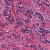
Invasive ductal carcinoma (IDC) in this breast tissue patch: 1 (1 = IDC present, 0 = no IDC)